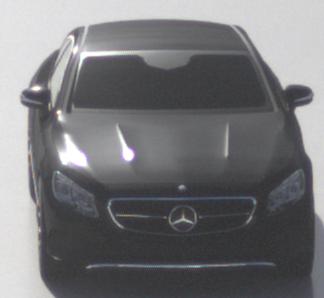
Make: Mercedes-Benz
Model: S 400 Coupé
Detailed model: S-Class (217) Coupé
Model produced from: 2015/10
Model produced until: 2017/09
Doors: 2
Color: black
Road condition: wet road
Daytime: morning or afternoon
Contrast: high contrast